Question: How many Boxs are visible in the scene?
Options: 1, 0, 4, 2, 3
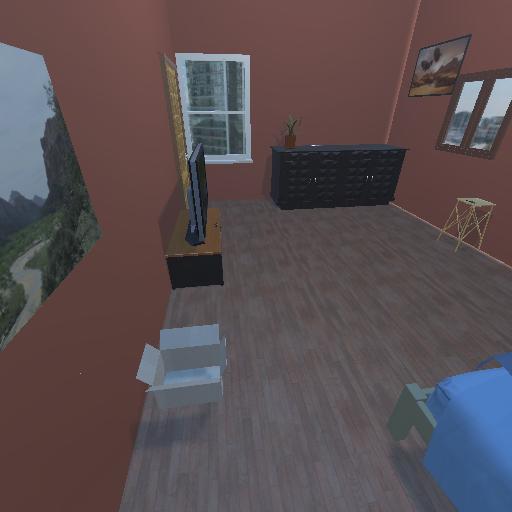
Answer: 1